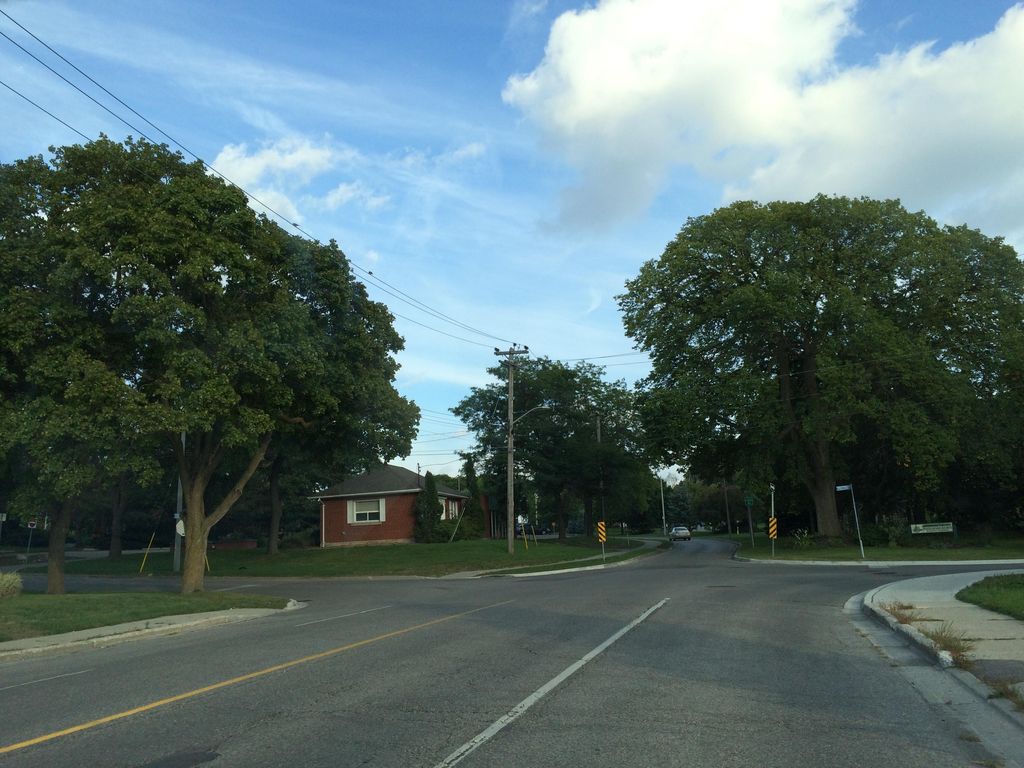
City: kitchener-waterloo